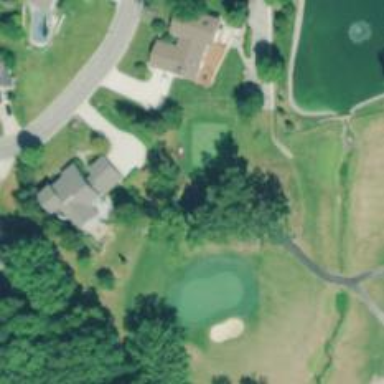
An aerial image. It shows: Golf cartpath that is also road path.